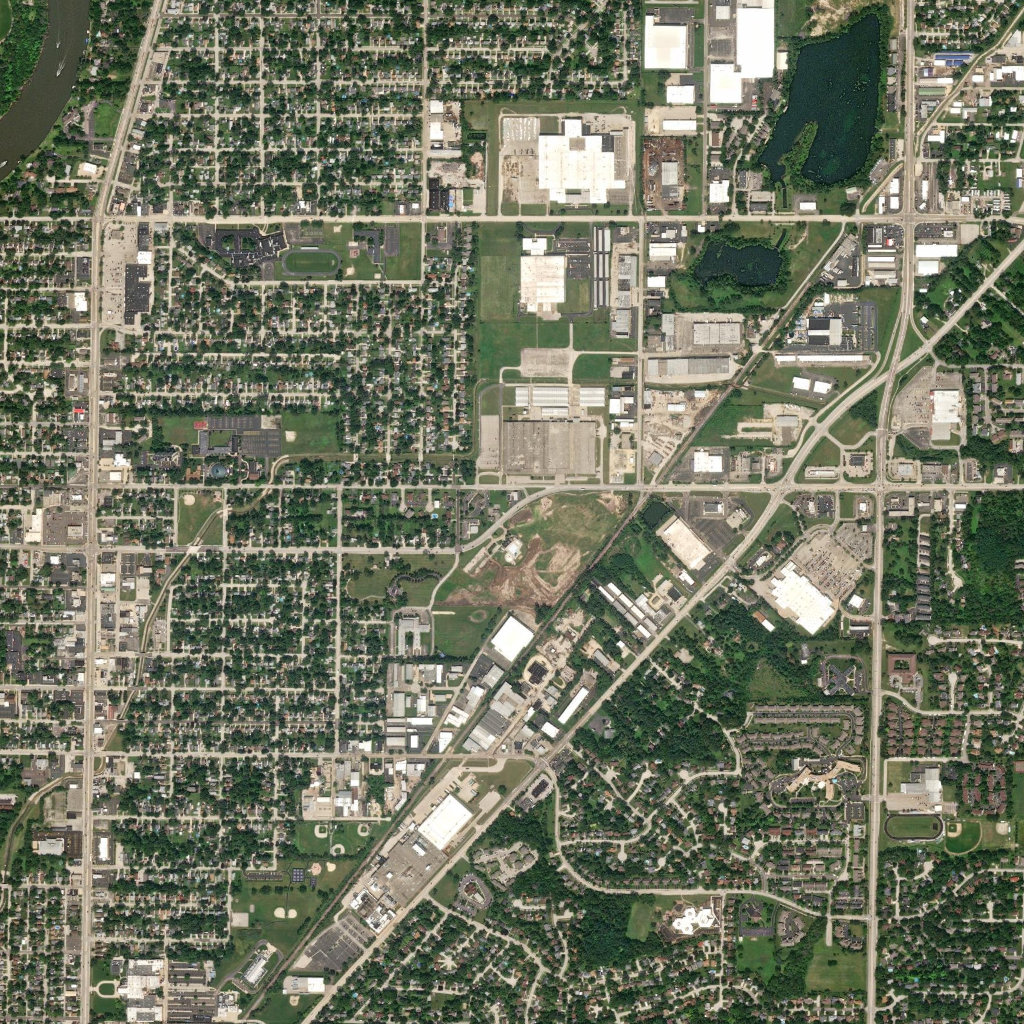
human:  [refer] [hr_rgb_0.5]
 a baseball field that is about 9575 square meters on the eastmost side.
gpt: <box>[[92, 80, 95, 83, 0]]</box>

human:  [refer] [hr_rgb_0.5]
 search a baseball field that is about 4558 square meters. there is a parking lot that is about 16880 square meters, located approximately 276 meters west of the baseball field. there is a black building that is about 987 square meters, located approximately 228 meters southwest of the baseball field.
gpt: <box>[[17, 48, 20, 50, 0]]</box>